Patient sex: M
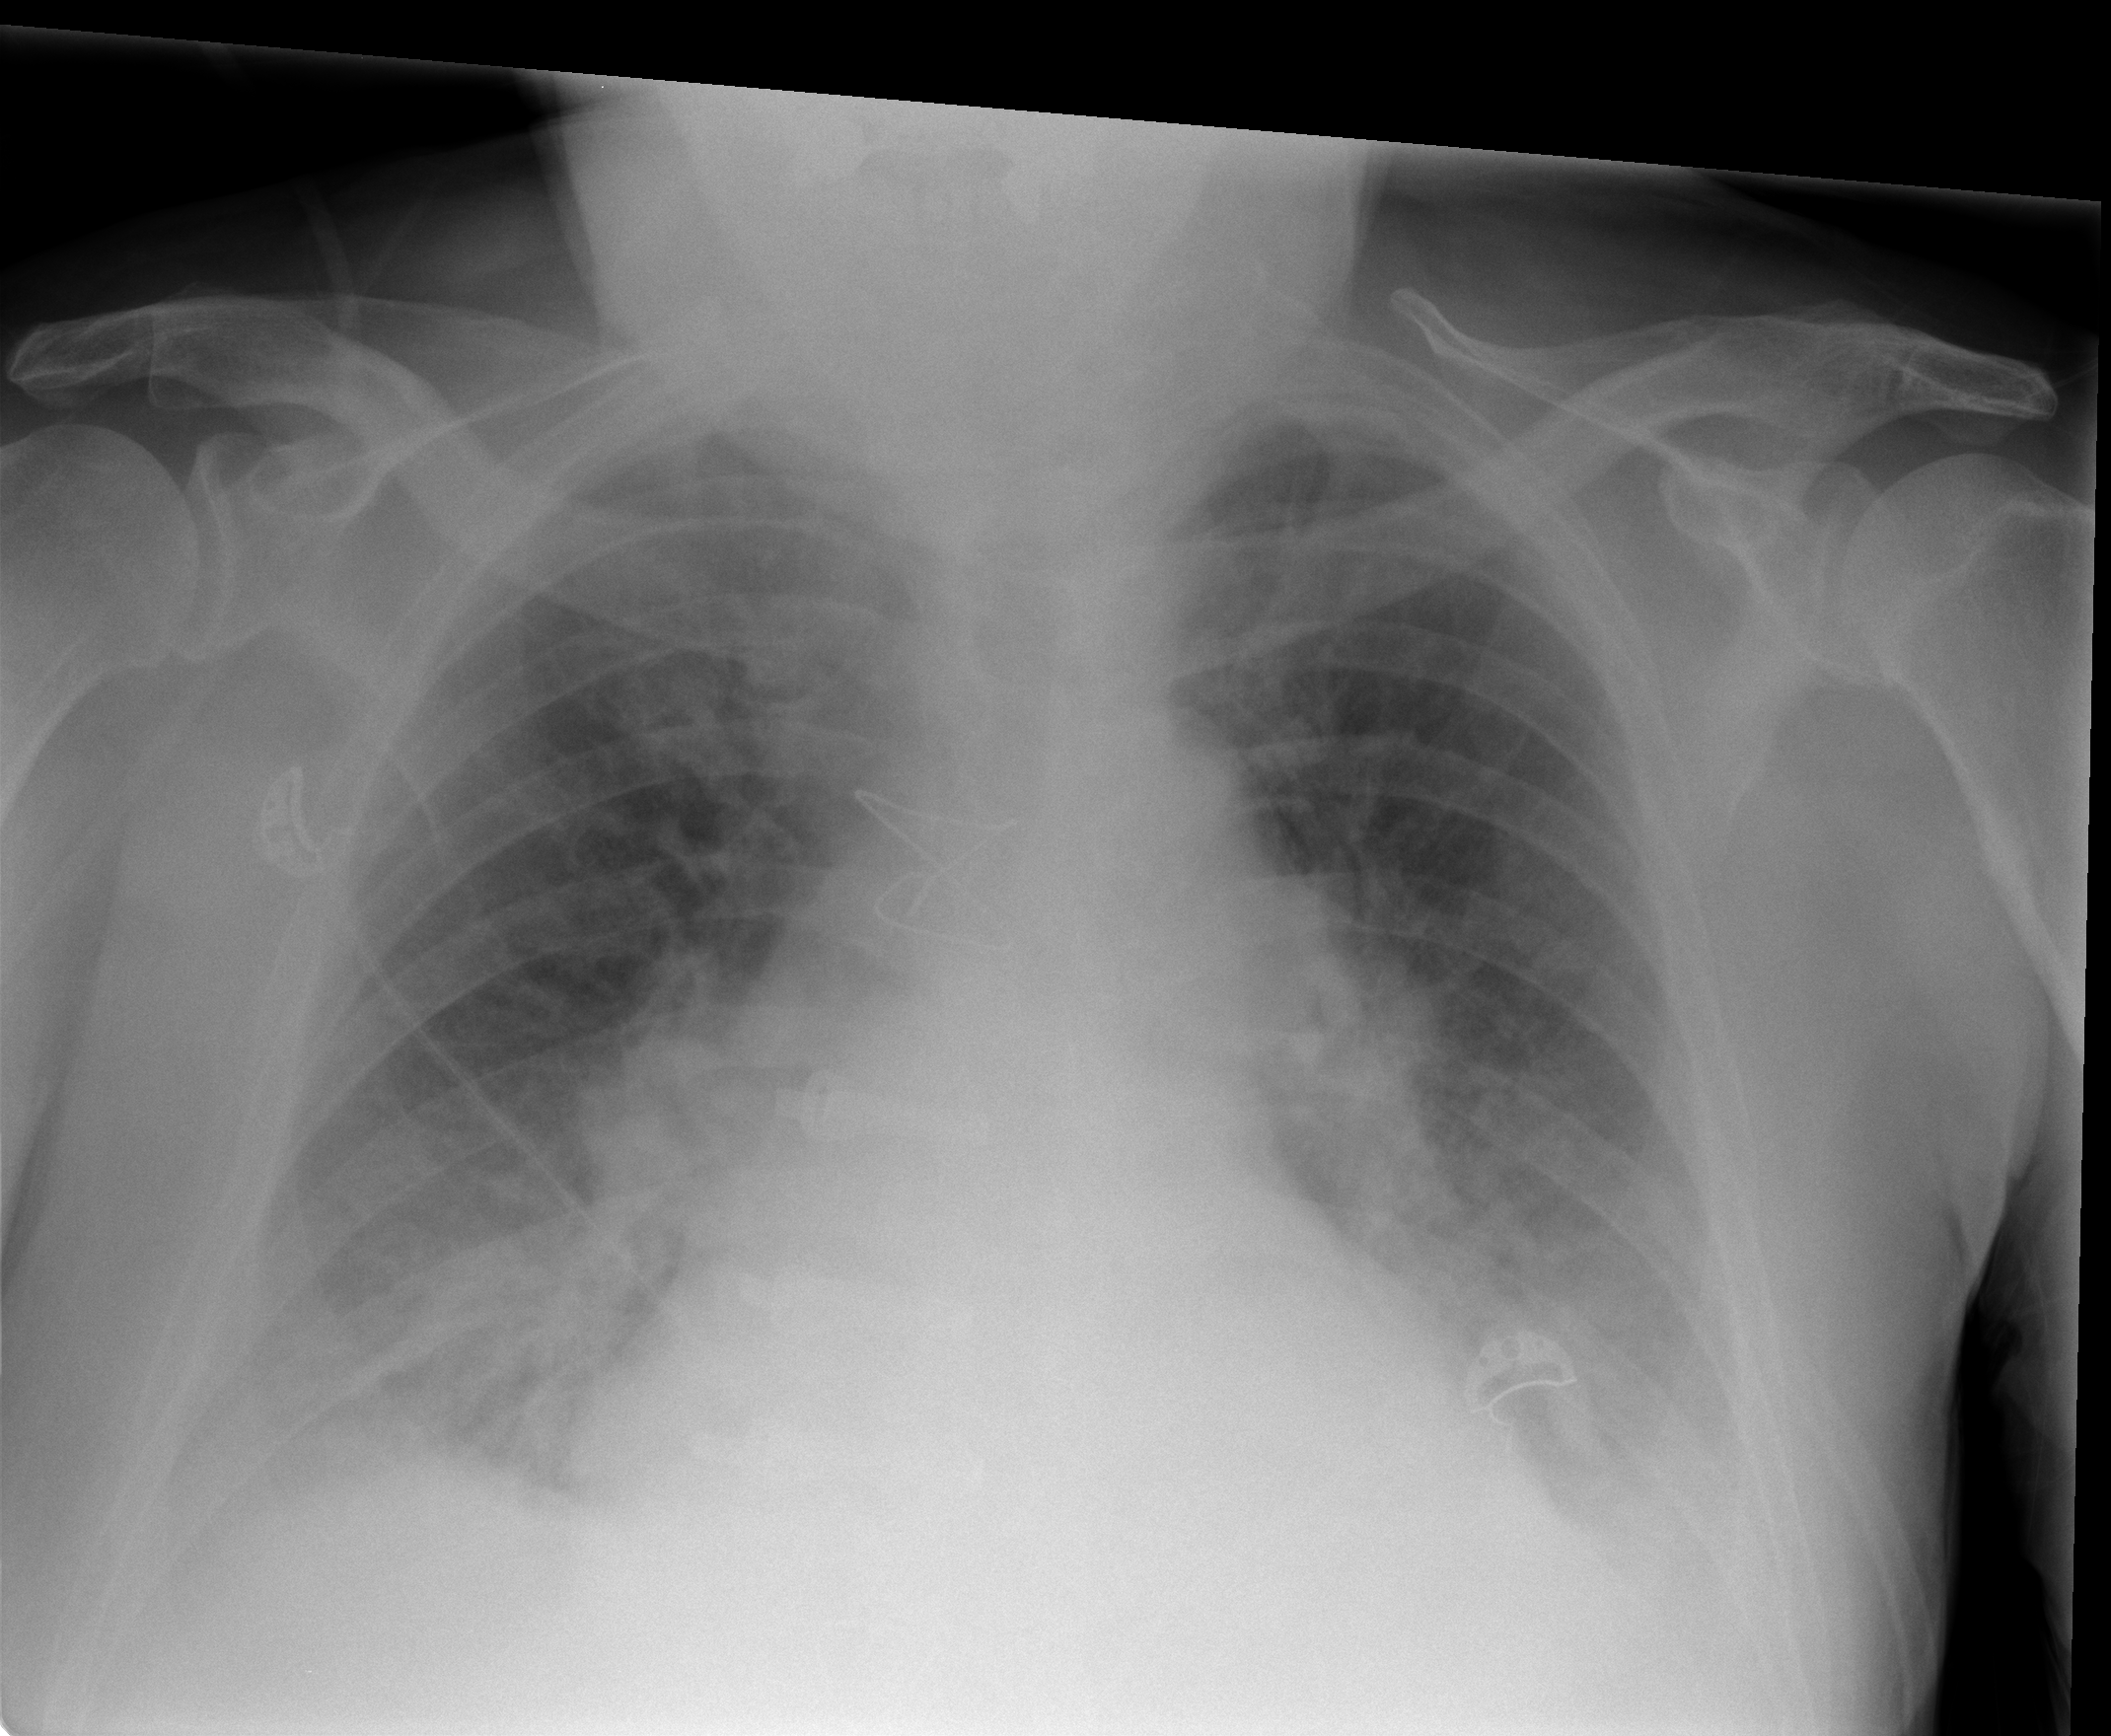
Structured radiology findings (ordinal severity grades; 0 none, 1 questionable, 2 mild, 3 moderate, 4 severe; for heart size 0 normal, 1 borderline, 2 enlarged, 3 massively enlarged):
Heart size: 2
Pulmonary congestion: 2
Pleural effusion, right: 2
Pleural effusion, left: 2
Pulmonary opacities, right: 1
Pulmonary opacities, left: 1
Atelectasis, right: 2
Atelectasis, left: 2